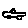
Label: car